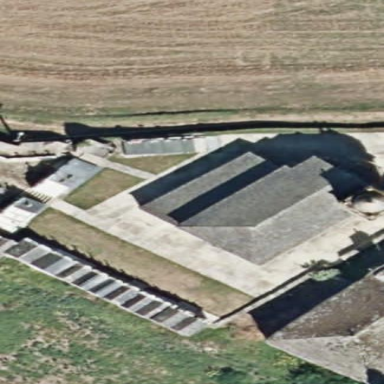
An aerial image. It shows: Historic church building serving as place of worship.